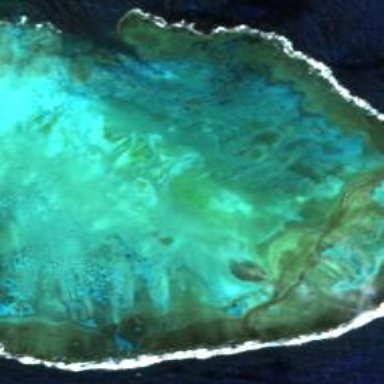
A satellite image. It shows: Shoal with coral surface.